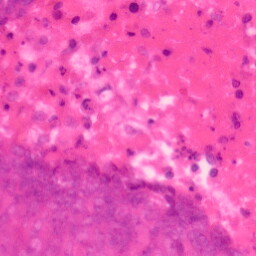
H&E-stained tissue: Colon